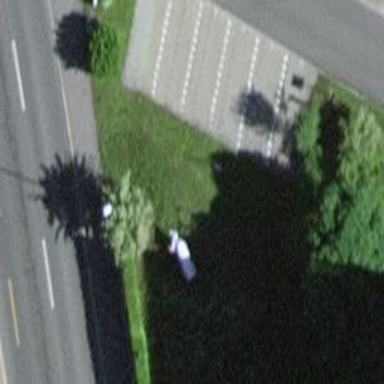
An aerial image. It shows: Parking space is available.